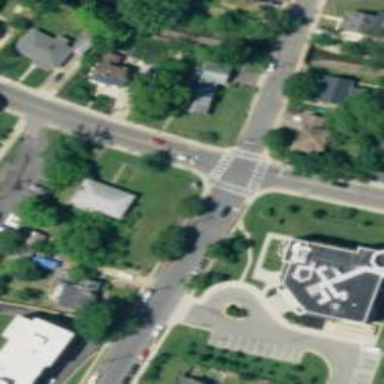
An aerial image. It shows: Marked road crossing.